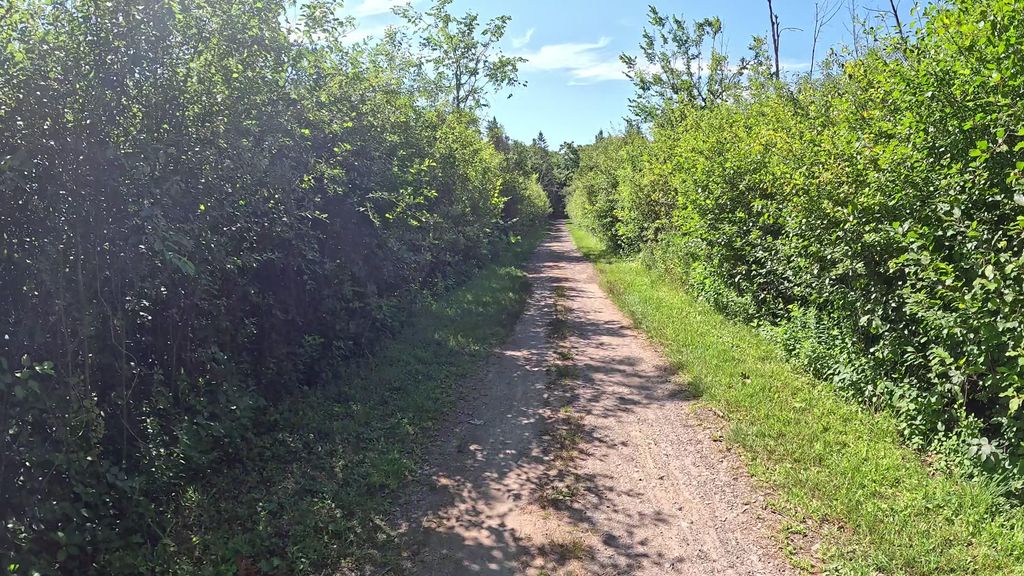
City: ottawa-gatineau